Interaction volume radius: 5 \u00c5
Interaction volume height: 30 \u00c5
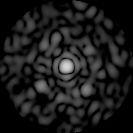
Disorder parameter: 0.82